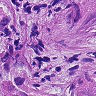
Metastatic tissue present: yes